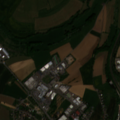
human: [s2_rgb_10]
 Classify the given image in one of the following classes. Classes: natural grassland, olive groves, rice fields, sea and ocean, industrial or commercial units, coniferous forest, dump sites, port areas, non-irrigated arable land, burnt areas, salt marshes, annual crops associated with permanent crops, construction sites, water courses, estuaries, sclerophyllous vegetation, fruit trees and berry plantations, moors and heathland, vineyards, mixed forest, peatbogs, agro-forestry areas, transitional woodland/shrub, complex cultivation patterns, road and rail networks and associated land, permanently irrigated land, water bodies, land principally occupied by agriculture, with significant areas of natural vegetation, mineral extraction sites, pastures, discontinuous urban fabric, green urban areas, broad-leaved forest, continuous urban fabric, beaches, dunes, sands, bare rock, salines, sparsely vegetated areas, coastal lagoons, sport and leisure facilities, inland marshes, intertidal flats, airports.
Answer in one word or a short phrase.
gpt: discontinuous urban fabric, industrial or commercial units, non-irrigated arable land, pastures